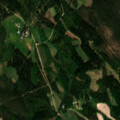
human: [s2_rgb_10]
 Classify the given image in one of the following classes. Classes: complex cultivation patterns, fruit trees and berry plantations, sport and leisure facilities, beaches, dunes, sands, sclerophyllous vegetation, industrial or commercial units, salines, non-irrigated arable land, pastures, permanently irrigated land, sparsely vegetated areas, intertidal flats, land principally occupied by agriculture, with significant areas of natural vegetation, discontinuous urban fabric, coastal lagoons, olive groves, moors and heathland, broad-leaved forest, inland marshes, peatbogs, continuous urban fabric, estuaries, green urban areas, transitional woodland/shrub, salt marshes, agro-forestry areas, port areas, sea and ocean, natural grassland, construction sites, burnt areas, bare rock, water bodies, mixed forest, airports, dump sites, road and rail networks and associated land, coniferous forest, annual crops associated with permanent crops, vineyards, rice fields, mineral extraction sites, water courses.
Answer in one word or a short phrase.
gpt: coniferous forest, mixed forest, transitional woodland/shrub